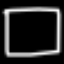
Label: square